Question: I am trying to find a way to do this in Google Sheets, but couldn't really figure out the syntax - not quite sure whether I should be starting with COUNTIF, ARRAYFORMULA, or something else.
e.g.

How would I have a formula that would count the number of rows, if the minimum for each row between columns A-C is less than 2? In this case, the result should be 3.
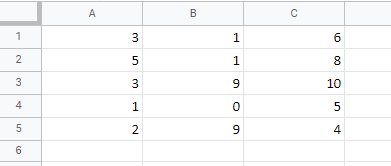
Answer: Use <URL>:
'''
=IFERROR(QUERY(A1:C5,"select COUNT(A) where A<2 or B<2 or C<2 label COUNT(A) ''", 0),0)
'''
<URL>